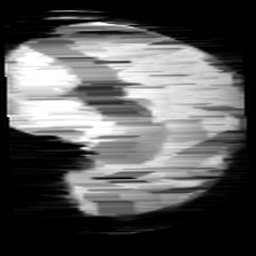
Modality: minIP
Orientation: sagittal
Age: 12
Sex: female
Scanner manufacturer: siemens
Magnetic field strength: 3 T
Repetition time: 0.027 s
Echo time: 0.02 s